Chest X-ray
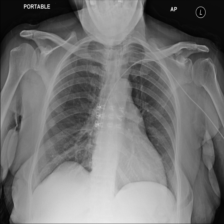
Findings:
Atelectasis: negative
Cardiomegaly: negative
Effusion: negative
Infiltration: negative
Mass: negative
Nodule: positive
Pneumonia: negative
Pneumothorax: negative
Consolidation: negative
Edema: negative
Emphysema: negative
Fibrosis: negative
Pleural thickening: negative
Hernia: negative